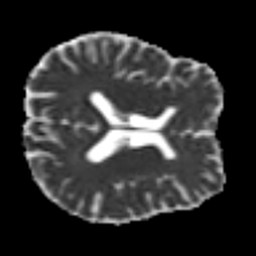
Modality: MD
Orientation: axial
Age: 37
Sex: male
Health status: ill
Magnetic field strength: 3 T
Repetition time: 9 s
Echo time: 0.093 s